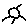
Label: sun